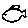
Label: fish